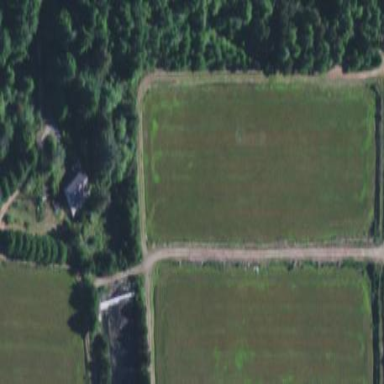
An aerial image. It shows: Farmland where cranberries are grown.